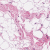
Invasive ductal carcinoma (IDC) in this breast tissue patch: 0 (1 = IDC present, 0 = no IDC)